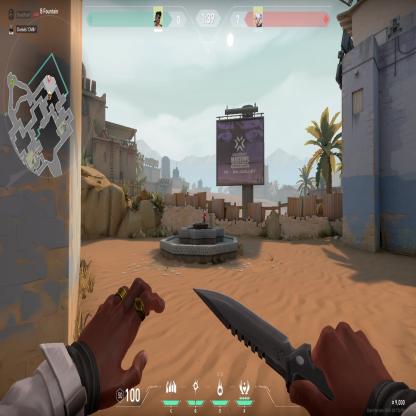
Label: enemy